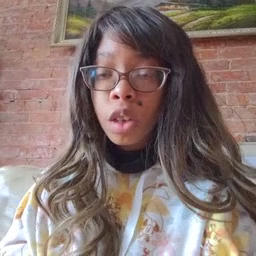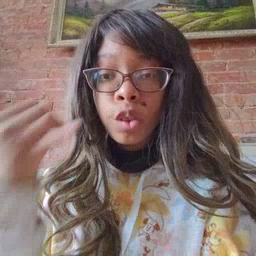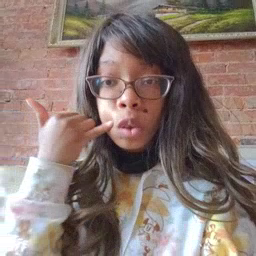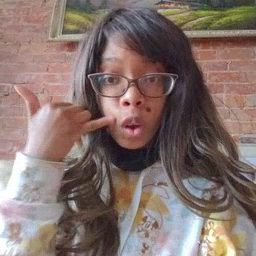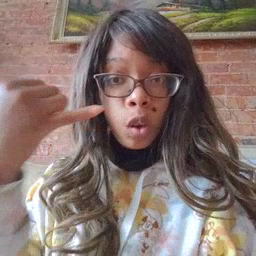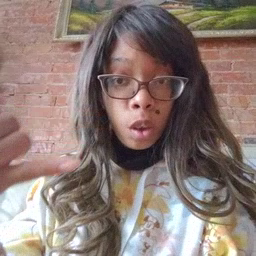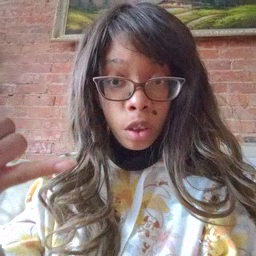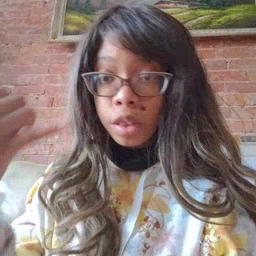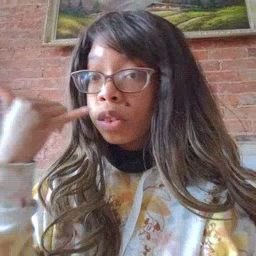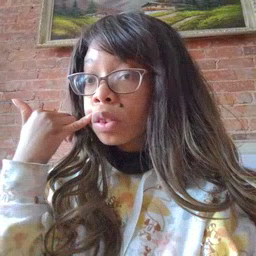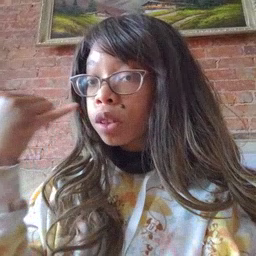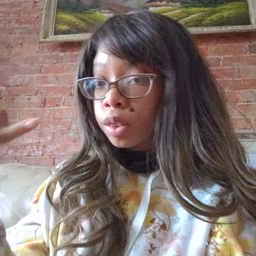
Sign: callonphone